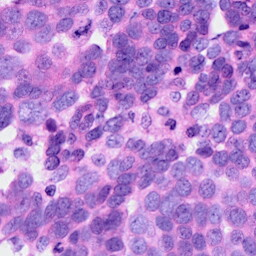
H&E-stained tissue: Ovarian